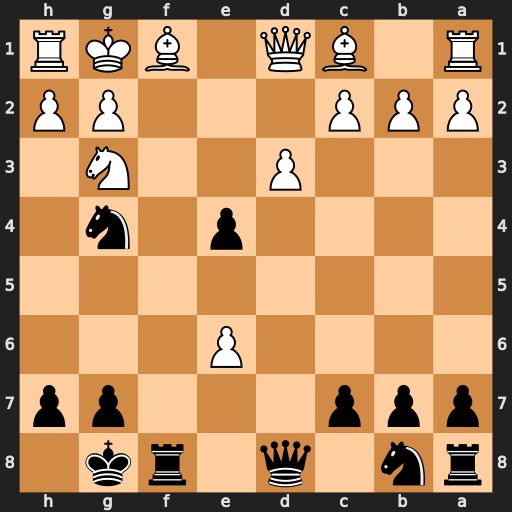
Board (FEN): rn1q1rk1/ppp3pp/4P3/8/4p1n1/3P2N1/PPP3PP/R1BQ1BKR
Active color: b
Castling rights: -
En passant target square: -
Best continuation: Qd4+ Be3 Qxe3#